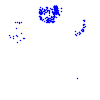
Particle: kaon